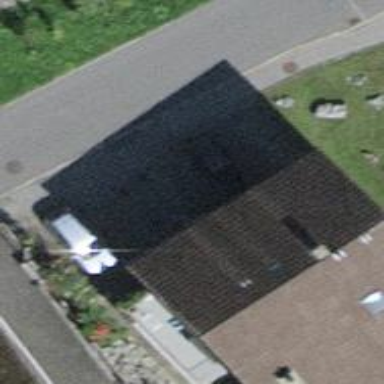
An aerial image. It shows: Post box is visible.